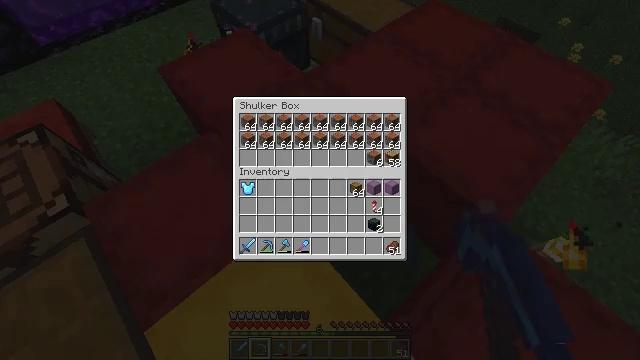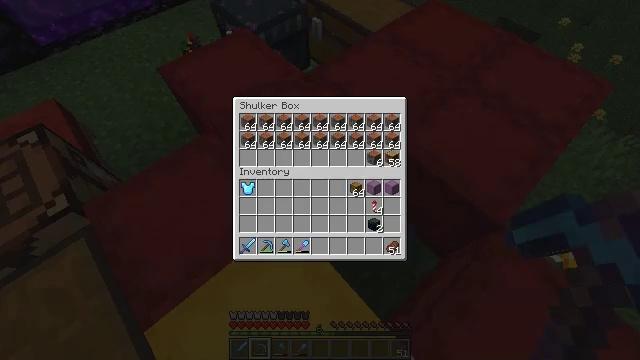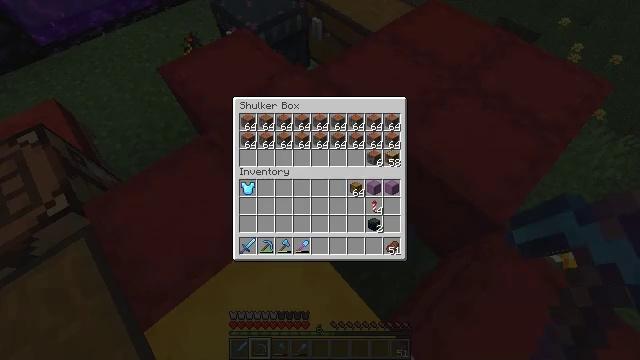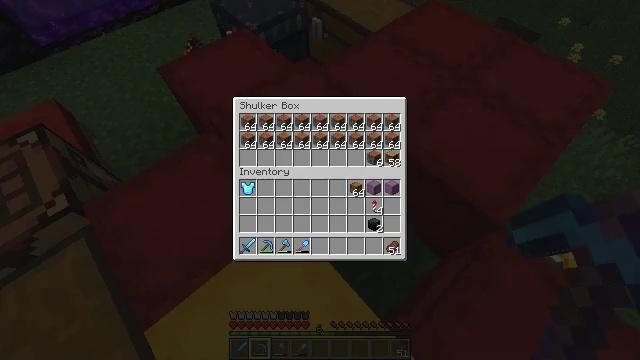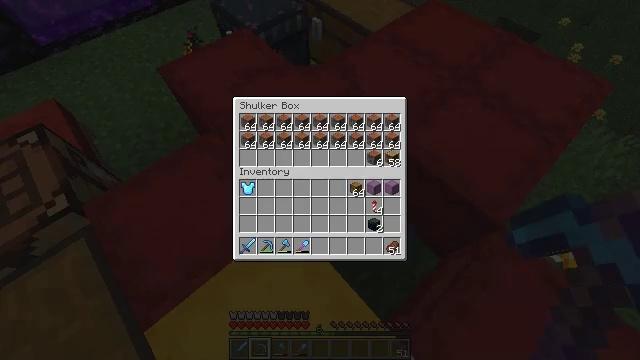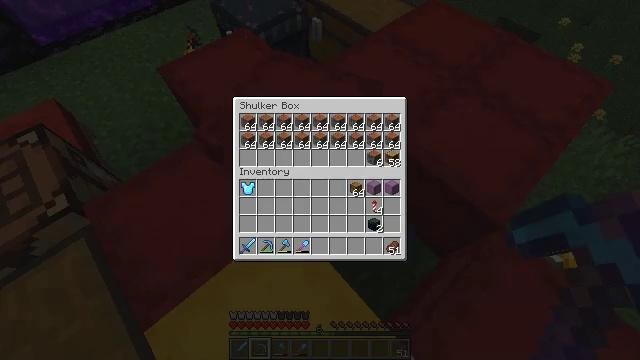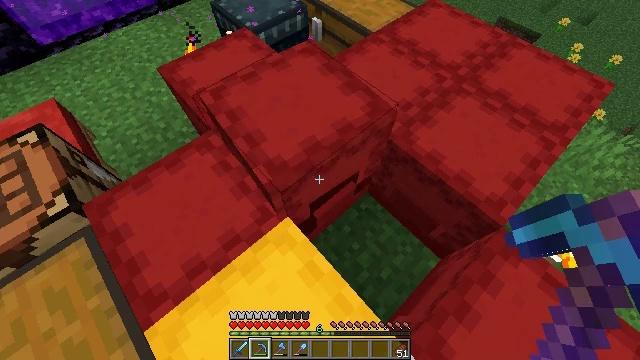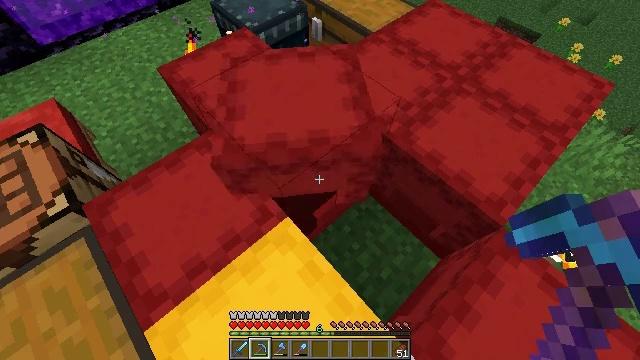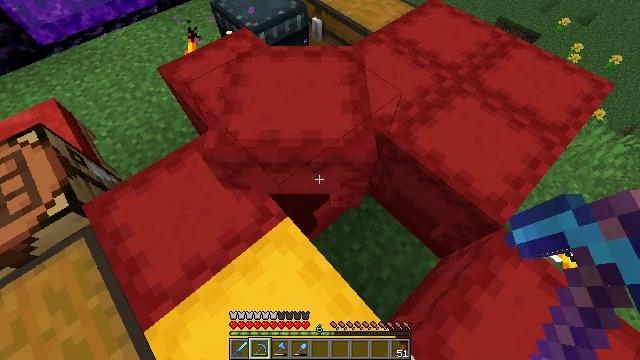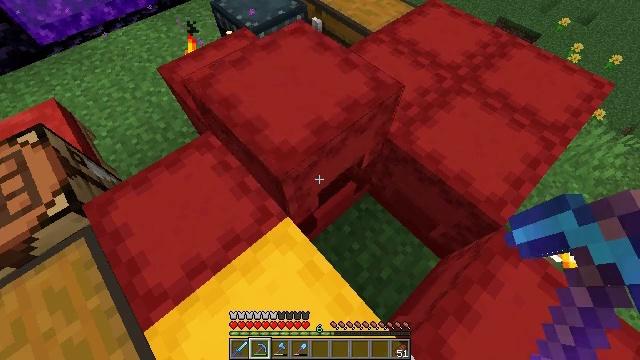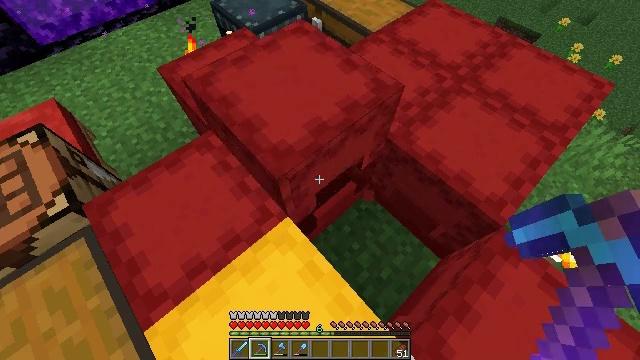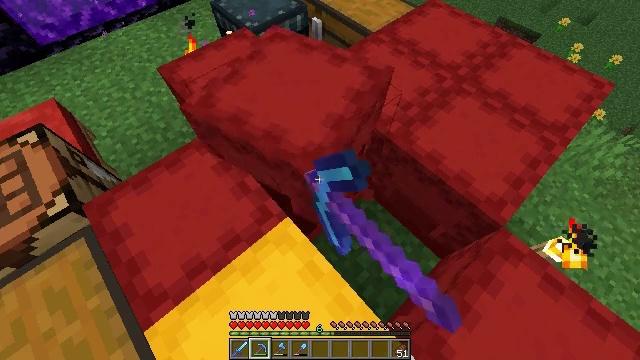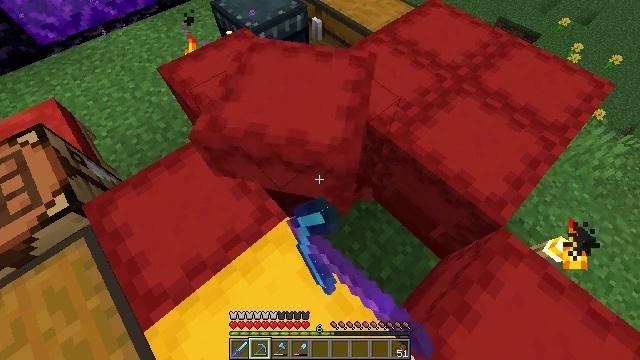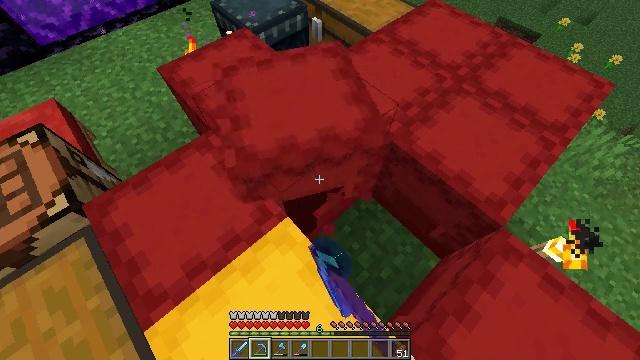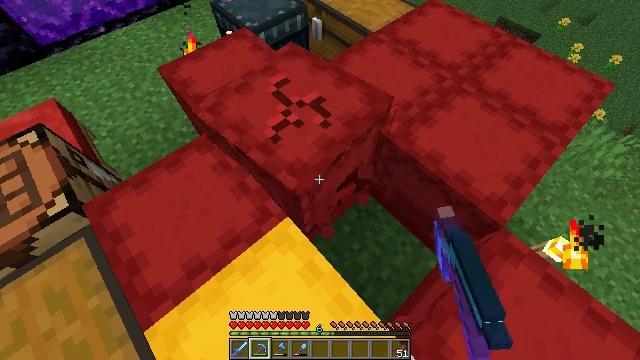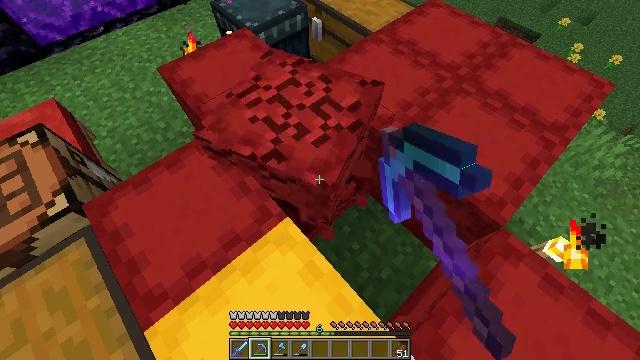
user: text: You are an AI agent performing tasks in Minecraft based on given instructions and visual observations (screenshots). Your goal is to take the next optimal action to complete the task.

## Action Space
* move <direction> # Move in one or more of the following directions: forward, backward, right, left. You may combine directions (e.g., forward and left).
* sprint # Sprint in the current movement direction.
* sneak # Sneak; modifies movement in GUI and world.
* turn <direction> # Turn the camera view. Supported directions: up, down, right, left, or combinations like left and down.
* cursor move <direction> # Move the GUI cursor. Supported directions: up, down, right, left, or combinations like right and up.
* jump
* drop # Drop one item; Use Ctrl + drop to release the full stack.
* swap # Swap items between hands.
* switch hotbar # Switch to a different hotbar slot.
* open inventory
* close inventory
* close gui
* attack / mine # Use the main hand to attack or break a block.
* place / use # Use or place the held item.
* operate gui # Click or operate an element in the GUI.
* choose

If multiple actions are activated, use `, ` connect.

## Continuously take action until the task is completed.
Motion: motion action
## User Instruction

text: Retrieve the items from the red shulker box.
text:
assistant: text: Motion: no_op
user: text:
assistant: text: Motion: no_op
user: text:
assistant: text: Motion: no_op
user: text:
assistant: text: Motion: no_op
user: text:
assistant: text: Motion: no_op
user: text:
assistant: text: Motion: no_op
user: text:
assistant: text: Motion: close gui
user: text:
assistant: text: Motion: no_op
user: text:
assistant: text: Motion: no_op
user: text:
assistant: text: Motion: attack / mine
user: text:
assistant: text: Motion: attack / mine
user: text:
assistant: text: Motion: attack / mine
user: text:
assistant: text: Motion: attack / mine
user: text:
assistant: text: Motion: attack / mine
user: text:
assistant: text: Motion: attack / mine
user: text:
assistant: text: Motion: attack / mine
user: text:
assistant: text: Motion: move forward
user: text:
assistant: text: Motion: move forward
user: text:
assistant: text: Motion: move forward, turn down
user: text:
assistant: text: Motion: move forward, turn down
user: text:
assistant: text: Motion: no_op